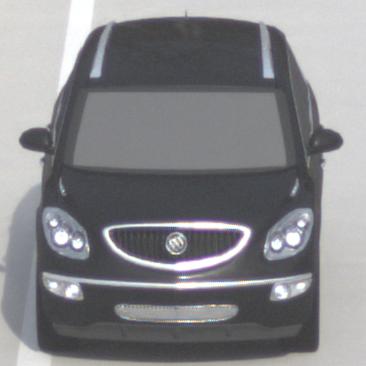
Make: Buick
Model: Enclave
Detailed model: GMT967
Model produced from: 2007
Model produced until: 2017
Doors: 5
Color: black
Road condition: dry road
Daytime: morning or afternoon
Contrast: medium contrast